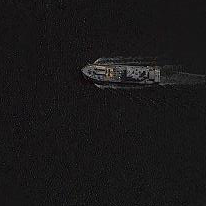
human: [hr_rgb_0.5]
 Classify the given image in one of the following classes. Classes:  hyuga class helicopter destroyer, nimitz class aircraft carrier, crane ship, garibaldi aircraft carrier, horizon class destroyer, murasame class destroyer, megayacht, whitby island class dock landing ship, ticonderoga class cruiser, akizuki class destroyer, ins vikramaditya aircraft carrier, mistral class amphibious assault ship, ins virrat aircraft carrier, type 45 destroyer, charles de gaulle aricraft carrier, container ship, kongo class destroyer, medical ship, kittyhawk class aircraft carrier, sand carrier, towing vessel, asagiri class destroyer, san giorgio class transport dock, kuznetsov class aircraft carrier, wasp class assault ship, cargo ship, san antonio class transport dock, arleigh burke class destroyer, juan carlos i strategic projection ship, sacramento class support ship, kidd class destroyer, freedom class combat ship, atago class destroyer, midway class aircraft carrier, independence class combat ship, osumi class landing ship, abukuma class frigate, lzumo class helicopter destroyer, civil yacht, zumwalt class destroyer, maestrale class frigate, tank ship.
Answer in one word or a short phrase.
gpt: Towing vessel